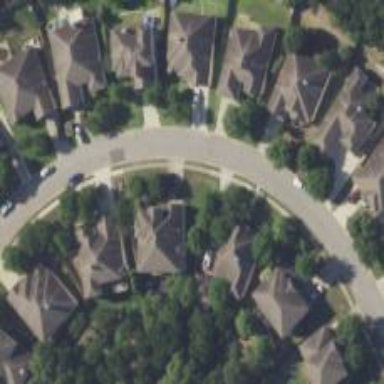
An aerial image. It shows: Asphalt road in residential area.